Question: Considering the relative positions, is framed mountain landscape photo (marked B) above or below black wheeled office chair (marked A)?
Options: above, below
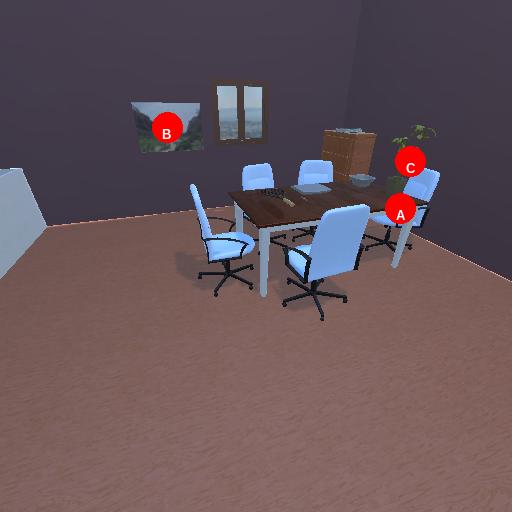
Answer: above